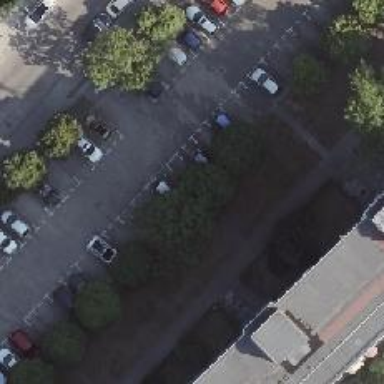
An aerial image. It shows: Paved footway.